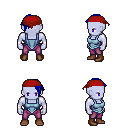
a pixel art fantasy rpg character, male body template, dark elf, purple skin, blue vest, magenta pants, blue long mohawk hairstyle, red bandana, brown shoes, four views (front, back, left, right), 2x2 character sprite sheet, small pixel art, hard edges, no anti-aliasing